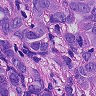
Metastatic tissue present: yes